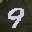
Label: 9